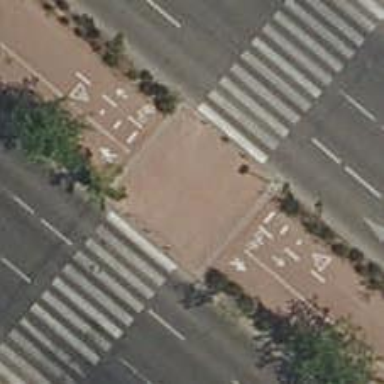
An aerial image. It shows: Pedestrian crossing with zebra markings on footway.